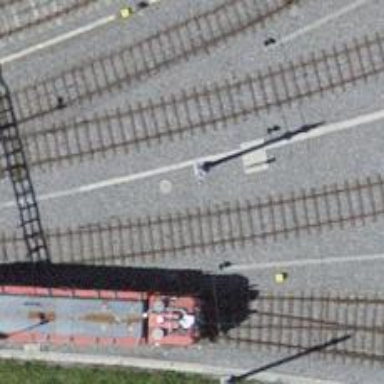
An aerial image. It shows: Single-track electrified railway yard with contact line electrification.